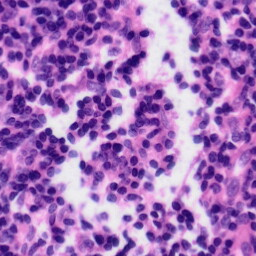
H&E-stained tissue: Tonsil